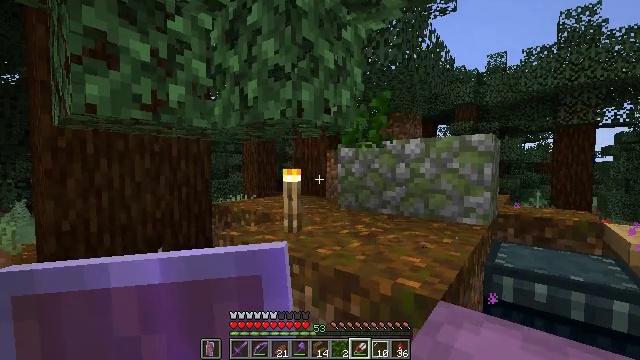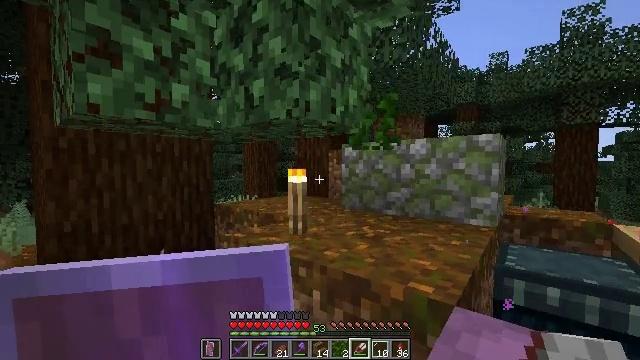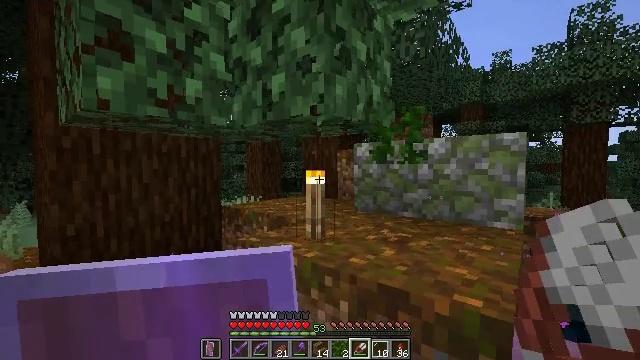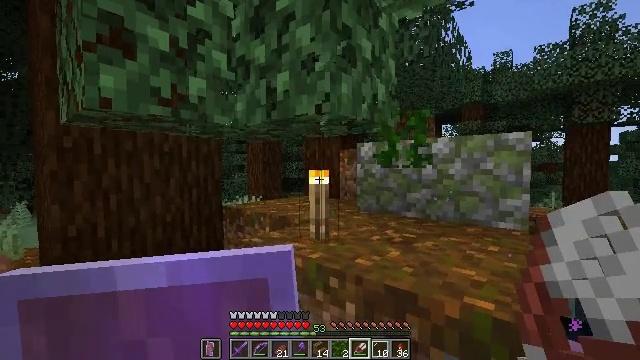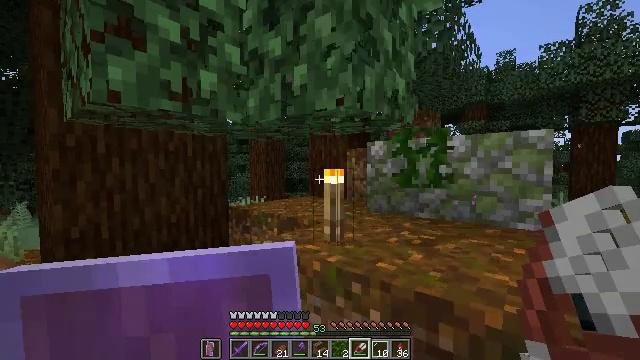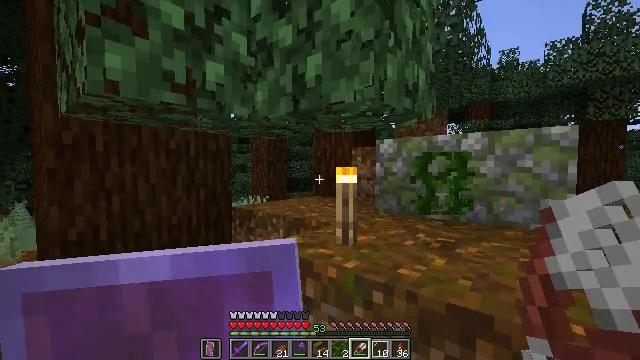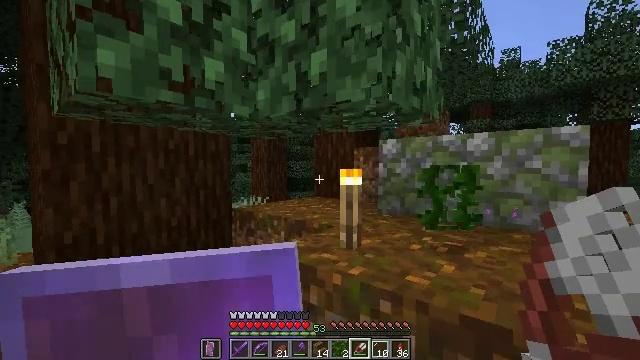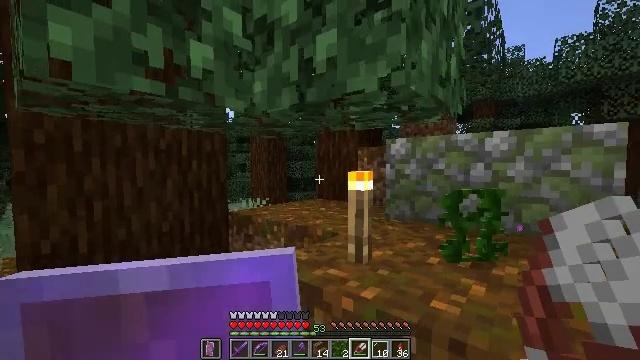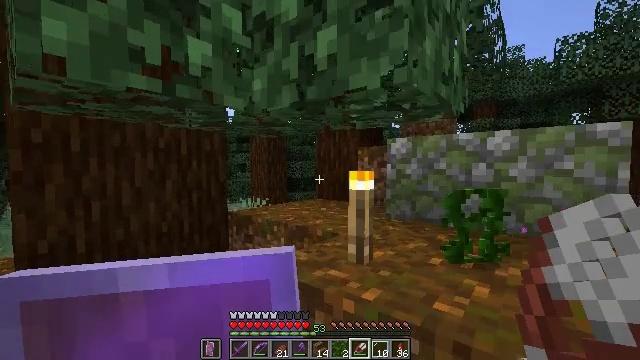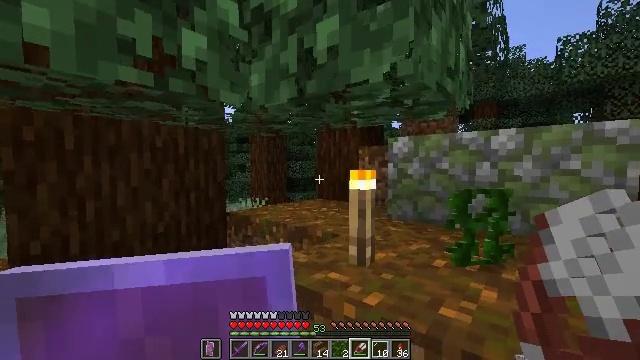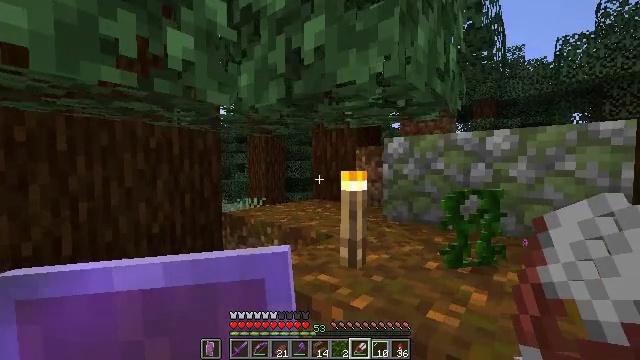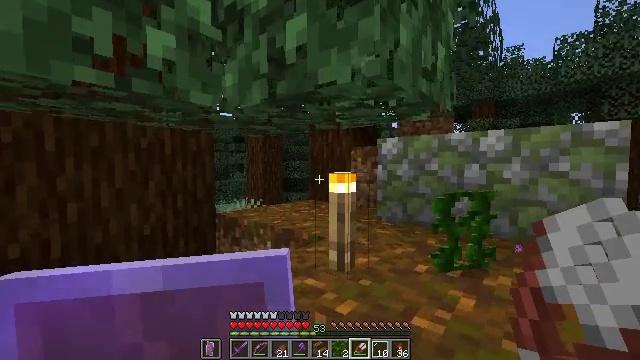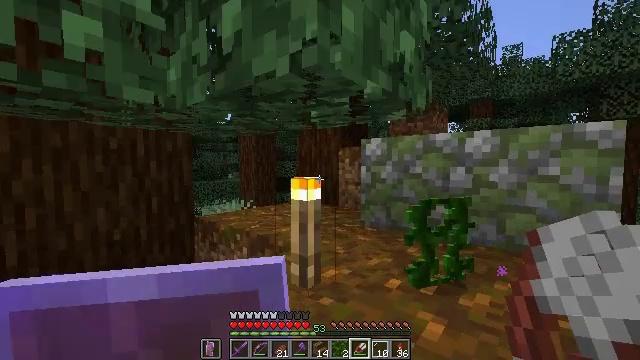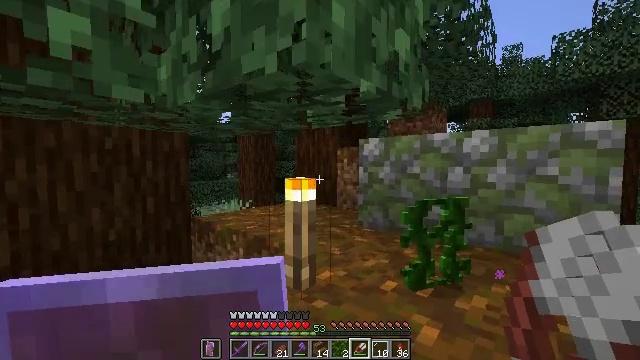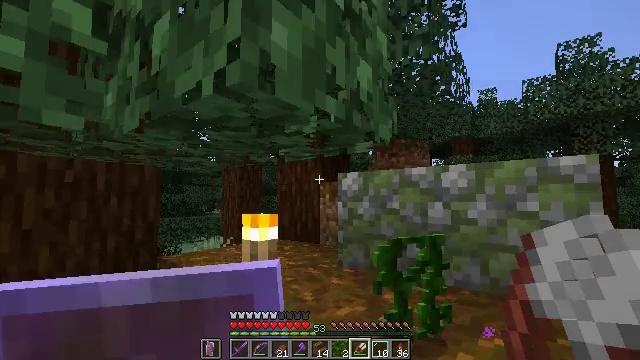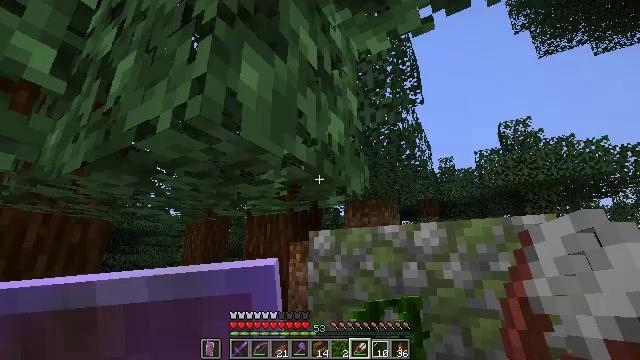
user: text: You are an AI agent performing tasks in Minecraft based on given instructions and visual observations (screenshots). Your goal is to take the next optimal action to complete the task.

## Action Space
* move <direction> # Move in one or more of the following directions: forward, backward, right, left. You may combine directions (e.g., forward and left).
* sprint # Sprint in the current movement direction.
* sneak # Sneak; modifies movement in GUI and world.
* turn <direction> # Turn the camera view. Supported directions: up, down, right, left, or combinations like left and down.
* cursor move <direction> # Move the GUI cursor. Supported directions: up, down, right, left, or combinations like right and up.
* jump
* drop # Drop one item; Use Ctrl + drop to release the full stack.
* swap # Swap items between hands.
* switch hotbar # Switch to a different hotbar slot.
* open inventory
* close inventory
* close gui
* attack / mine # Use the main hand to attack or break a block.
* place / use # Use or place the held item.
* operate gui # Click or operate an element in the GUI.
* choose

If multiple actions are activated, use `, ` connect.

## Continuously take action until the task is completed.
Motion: motion action
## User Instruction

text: Gather vines from trees or structures.
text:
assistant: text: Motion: move forward
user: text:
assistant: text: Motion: move forward
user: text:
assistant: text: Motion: move forward
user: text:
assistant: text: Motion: move forward
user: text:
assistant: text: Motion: move forward
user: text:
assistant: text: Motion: move forward
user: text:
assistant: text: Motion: no_op
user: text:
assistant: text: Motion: no_op
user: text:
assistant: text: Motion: no_op
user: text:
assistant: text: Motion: move right
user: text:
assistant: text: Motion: move forward and move right
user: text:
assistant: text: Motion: move forward and move right
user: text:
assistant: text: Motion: move forward and move right
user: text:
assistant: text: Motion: move forward, turn right and up
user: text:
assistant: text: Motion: move forward, turn right and up
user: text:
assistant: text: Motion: turn right and up
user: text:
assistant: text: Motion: no_op
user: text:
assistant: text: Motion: no_op
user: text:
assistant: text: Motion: no_op
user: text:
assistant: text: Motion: no_op
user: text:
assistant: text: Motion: no_op
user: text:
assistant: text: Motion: no_op
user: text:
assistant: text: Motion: no_op
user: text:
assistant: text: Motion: no_op
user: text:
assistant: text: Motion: no_op
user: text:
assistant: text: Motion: no_op
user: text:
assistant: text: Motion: no_op
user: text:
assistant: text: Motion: no_op
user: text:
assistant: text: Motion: no_op
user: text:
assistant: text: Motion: turn right and up